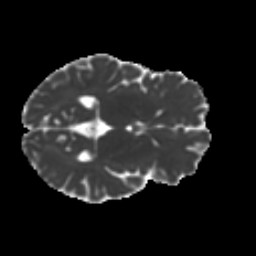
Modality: MD
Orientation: axial
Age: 21
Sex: male
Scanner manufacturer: ge
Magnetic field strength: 3 T
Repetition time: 7.8 s
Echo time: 0.0606 s